Question: I'm using Awesomium.NET and I dont understand why this code works on Chrome and It doesn't when using the Awesomium.NET (The WinForms Sample).
This is my page.

When I click the button using Chrome I see the alert as expected, but if I use Awesomium.NET, nothing happens....
Any help will be apreciated
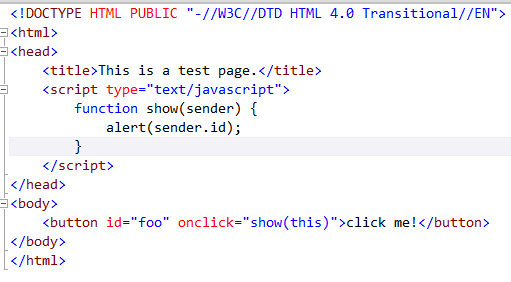
Answer: Nevermind, I figured it out.
If you run into a similar issue, just upgrade to awesomium 1.7 RC3 and the problem goes away. At least It worked for me ;)